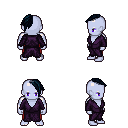
a pixel art fantasy rpg character, male body template, dark elf, purple skin, purple robe, red pants, raven long mohawk hairstyle, four views (front, back, left, right), 2x2 character sprite sheet, small pixel art, hard edges, no anti-aliasing